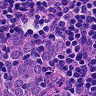
Metastatic tissue present: yes